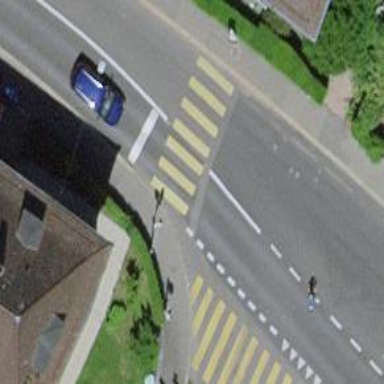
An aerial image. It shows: Road crossing with traffic signals.